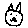
Label: cat